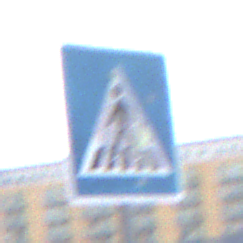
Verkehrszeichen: FussgaengerueberwegRechts
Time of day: MorningAfternoon
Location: Outdoor (Urban)
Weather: Overcast
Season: NotSpecified
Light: Natural